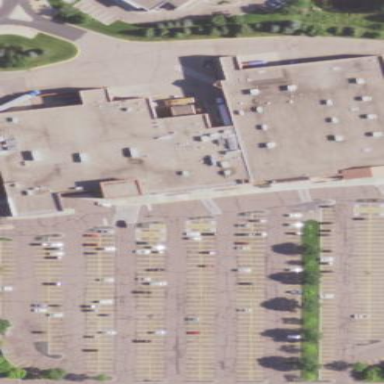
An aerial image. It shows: Retail building.